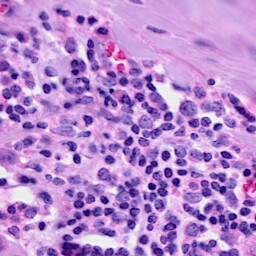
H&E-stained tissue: Breast